Interaction volume radius: 10 \u00c5
Interaction volume height: 20 \u00c5
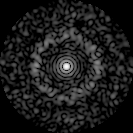
Disorder parameter: 0.8327